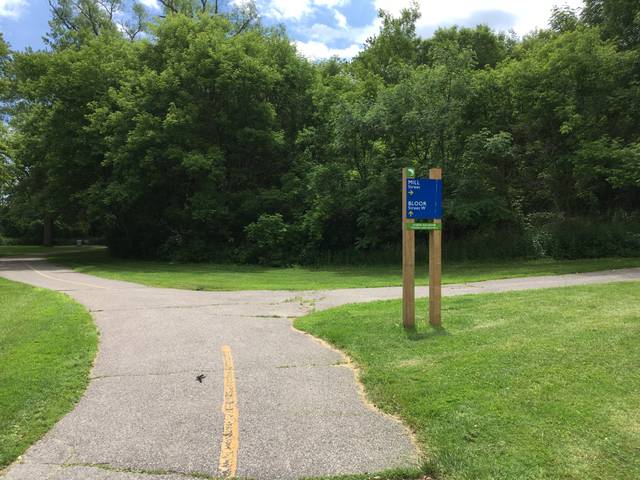
Region: Canada
Coordinates: 43.884, -78.861